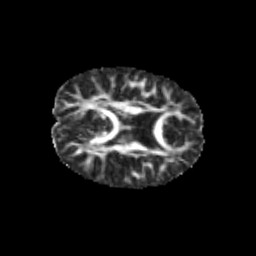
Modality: FA
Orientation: axial
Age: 10
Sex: male
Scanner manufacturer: siemens
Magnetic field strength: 3 T
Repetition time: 3.8 s
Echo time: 0.07 s